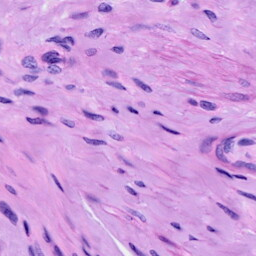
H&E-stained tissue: Cervix